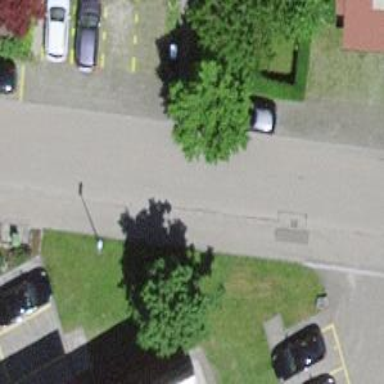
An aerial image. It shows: Residential road with separate asphalt sidewalk.